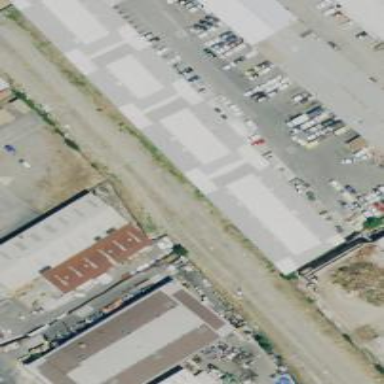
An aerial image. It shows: Railway spur service.